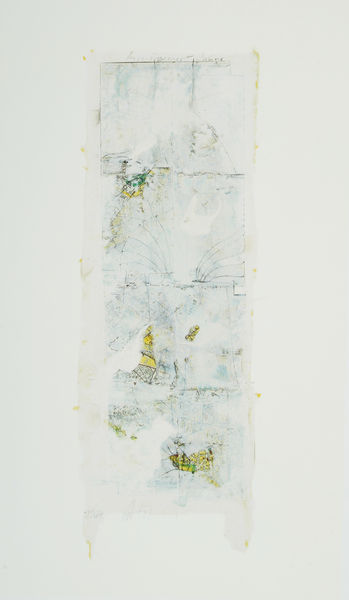
Titel: das Liniengelbe
Künstler: Gerhard Hoehme
Standort: Düsseldorf
Institution: Gerhard und Magarete Hoehme-Stiftung
Schlagwörter: blau, weiß, aquarell, gelb, grün, grau, hell, schwarz, skizze, zeichnung, tuch, bild, papier, studie, abstrakt, modern, farbe, linien, transparenz, collage, rechteck, form, entwurf, klee, white